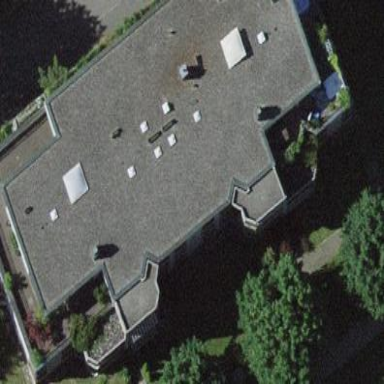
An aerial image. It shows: Residential building with flat roof.